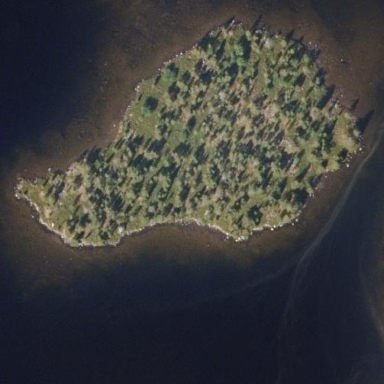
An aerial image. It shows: Islet.